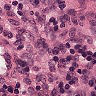
Metastatic tissue present: no